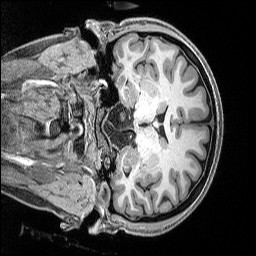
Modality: T1w
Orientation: coronal
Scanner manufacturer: siemens
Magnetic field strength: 3 T
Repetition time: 2.5 s
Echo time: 0.0029 s